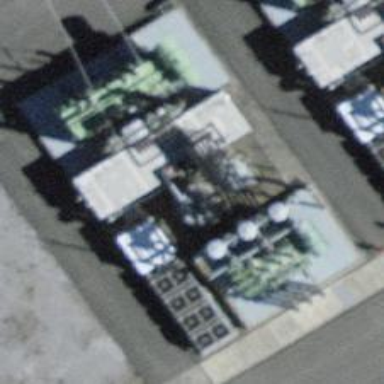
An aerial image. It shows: Generator powered by electricity.